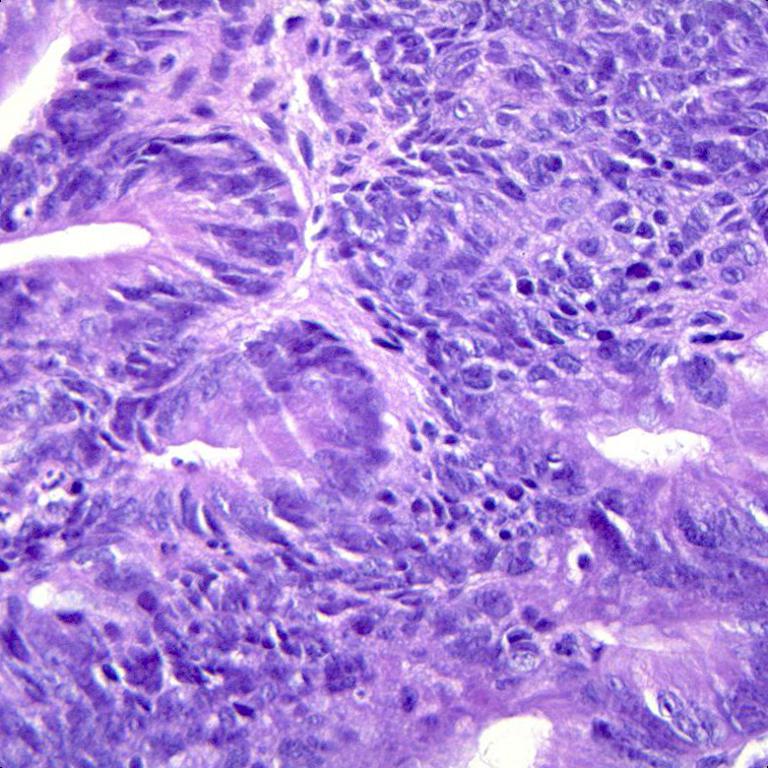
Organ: colon
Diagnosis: adenocarcinomas